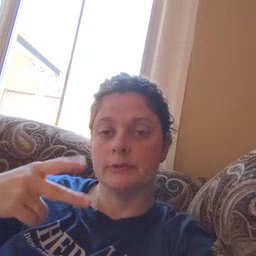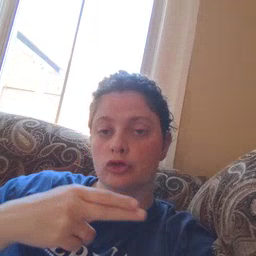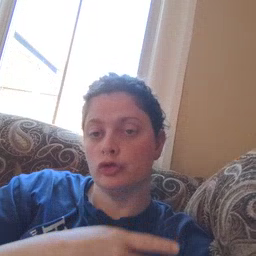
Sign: scissors